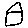
Label: house